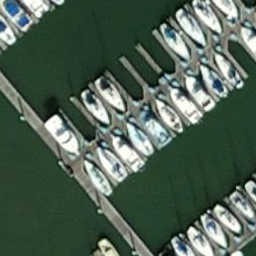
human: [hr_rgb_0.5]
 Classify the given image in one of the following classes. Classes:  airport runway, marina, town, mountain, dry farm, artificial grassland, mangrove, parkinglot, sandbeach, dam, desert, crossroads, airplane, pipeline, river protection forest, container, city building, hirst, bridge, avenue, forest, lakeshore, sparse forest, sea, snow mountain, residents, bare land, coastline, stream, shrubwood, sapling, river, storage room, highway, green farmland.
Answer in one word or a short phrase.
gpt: marina